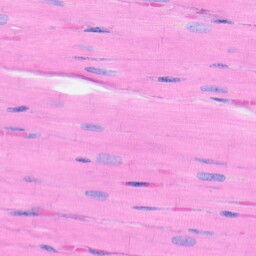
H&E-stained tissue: Heart